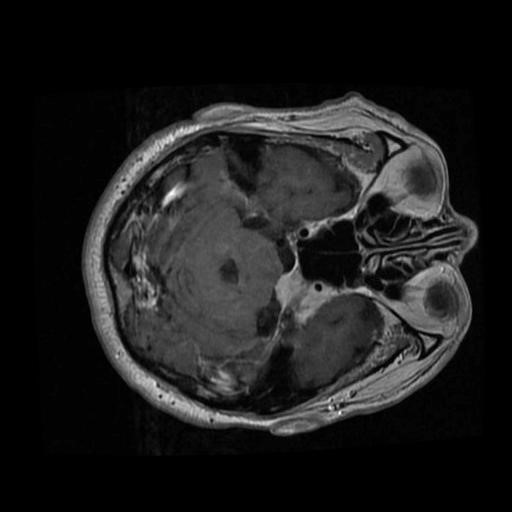
Label: brain_menin